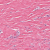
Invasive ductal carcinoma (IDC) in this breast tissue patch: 0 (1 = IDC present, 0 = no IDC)